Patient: sex M, age 67
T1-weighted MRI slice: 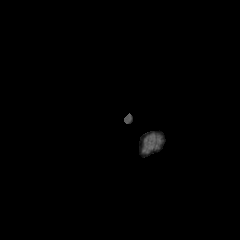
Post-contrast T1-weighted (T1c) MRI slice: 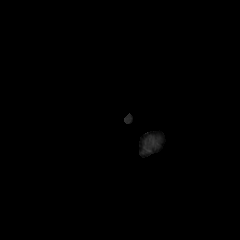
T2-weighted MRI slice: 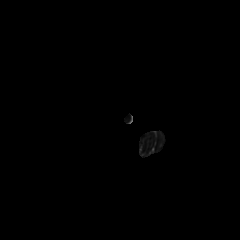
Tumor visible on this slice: no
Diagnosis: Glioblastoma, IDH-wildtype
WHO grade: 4